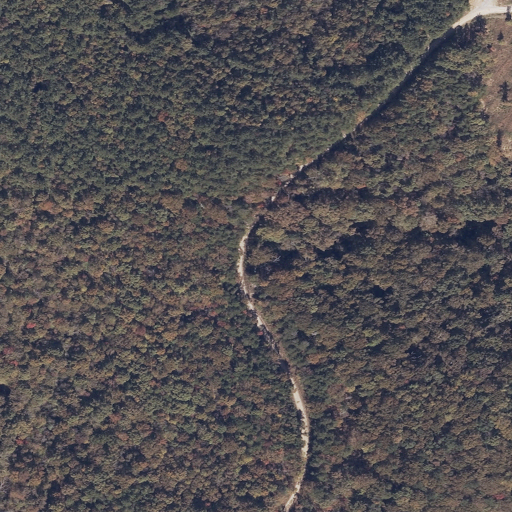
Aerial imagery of gap in Alabama named McClung Gap containing deciduous forest, mixed forest, open development, evergreen forest, shrub, low intensity development, and grassland